Field crop: maize
Growth stage: 2
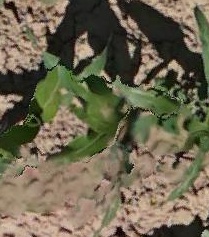
Species: maize